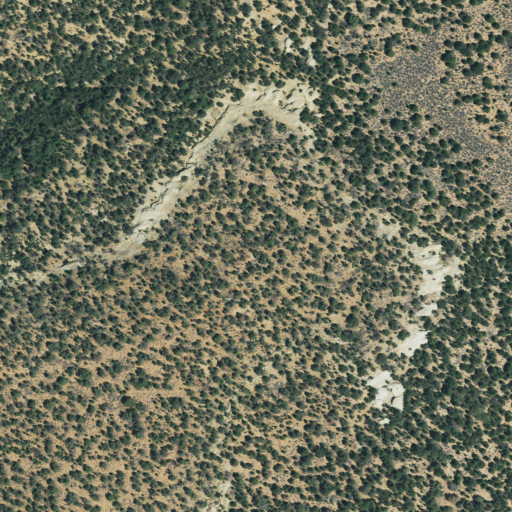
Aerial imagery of cape in Utah named Mudholes Point containing evergreen forest and shrub